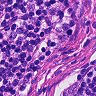
Metastatic tissue present: no